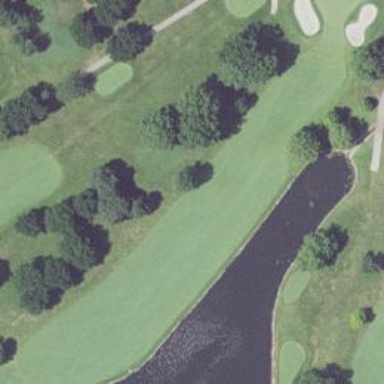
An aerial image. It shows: Golf hole.